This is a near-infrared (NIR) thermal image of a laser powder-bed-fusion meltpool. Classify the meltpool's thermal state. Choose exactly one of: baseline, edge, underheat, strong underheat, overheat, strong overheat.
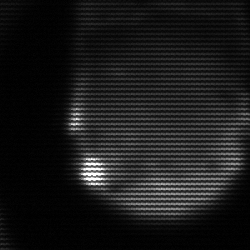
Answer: edge